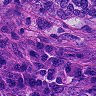
Metastatic tissue present: no